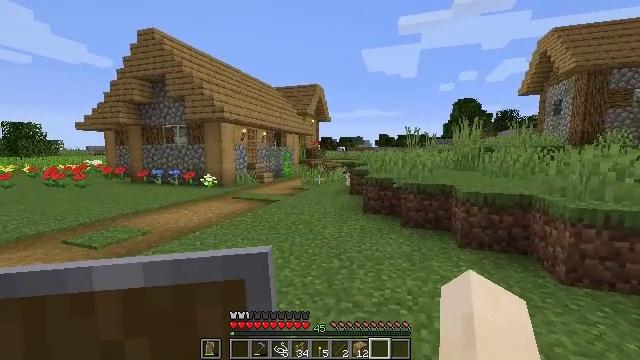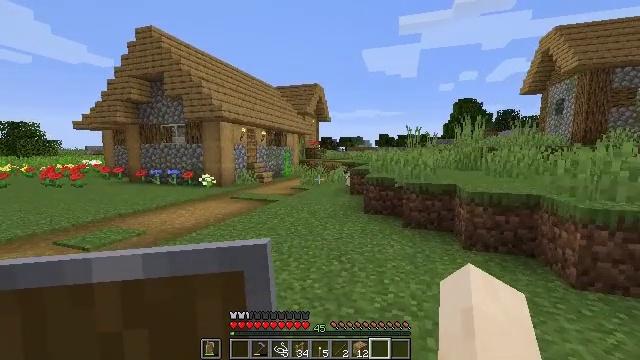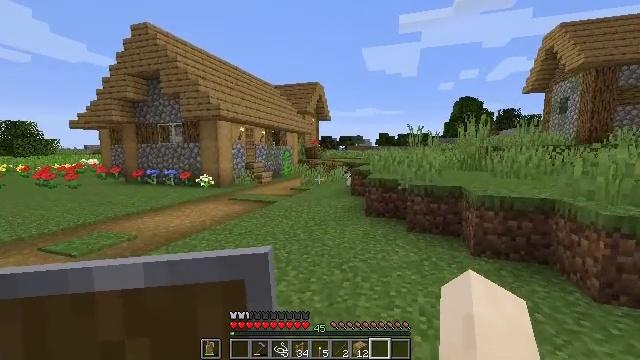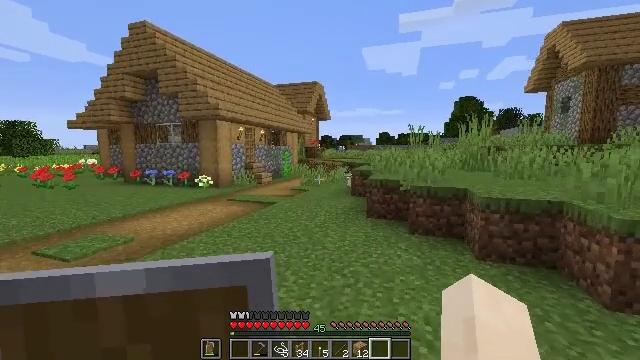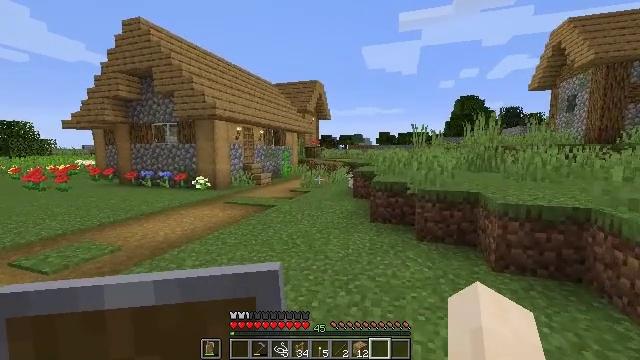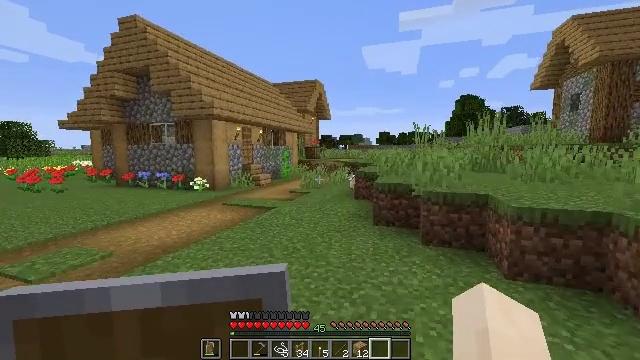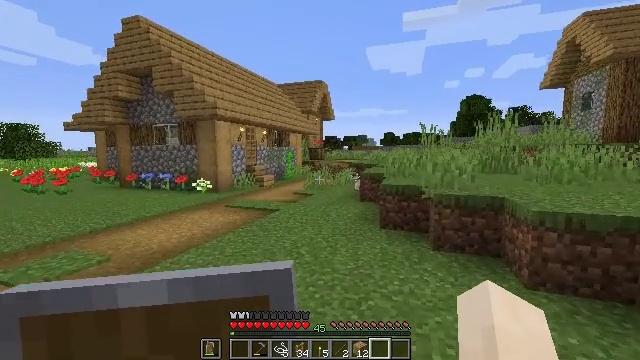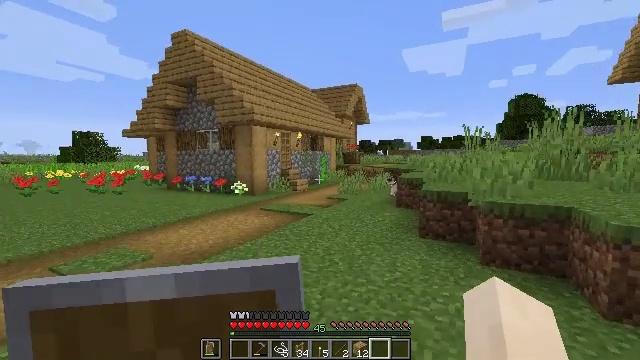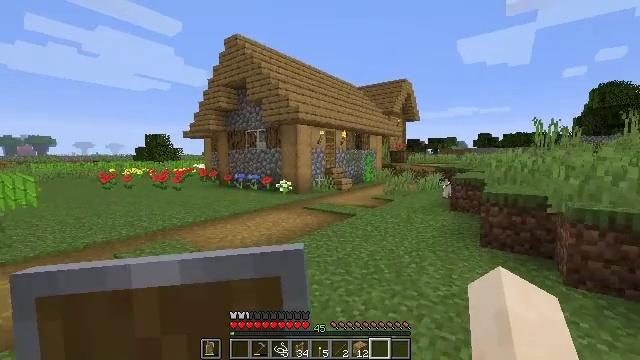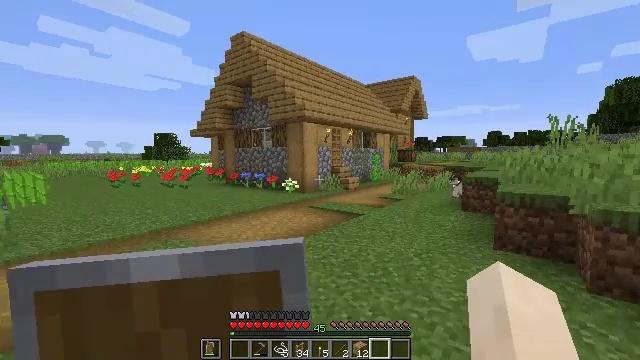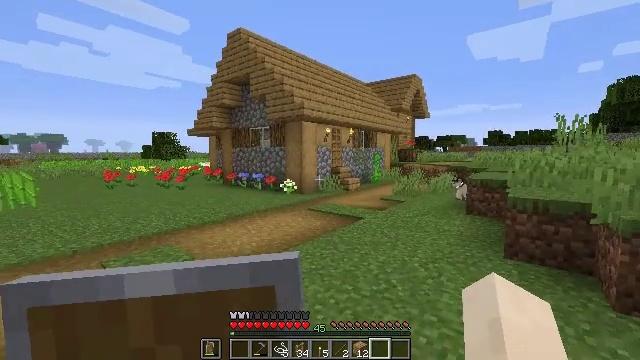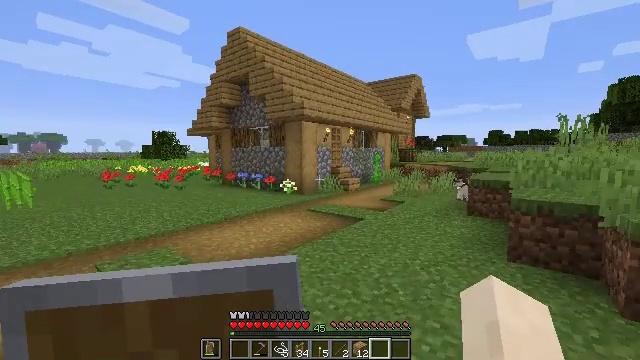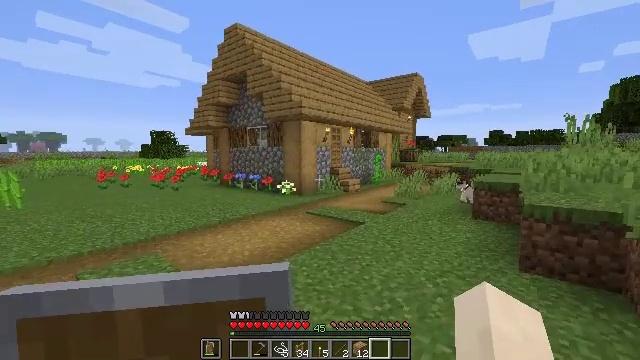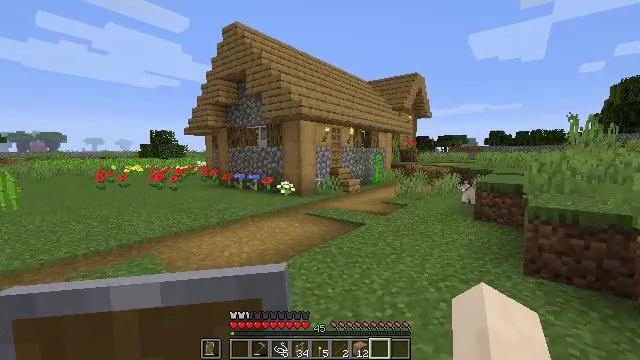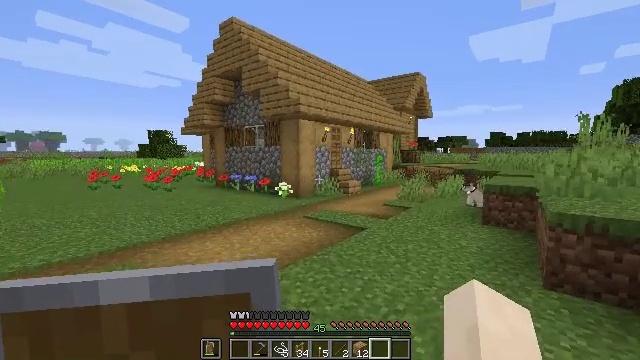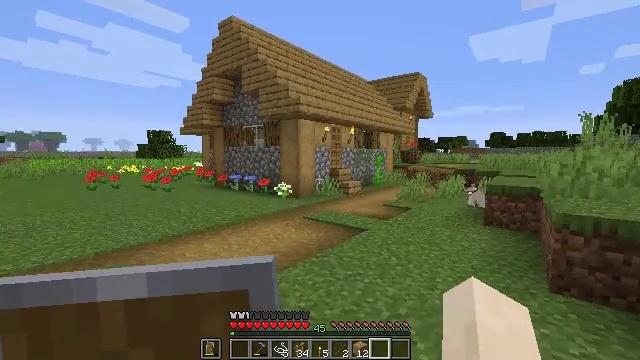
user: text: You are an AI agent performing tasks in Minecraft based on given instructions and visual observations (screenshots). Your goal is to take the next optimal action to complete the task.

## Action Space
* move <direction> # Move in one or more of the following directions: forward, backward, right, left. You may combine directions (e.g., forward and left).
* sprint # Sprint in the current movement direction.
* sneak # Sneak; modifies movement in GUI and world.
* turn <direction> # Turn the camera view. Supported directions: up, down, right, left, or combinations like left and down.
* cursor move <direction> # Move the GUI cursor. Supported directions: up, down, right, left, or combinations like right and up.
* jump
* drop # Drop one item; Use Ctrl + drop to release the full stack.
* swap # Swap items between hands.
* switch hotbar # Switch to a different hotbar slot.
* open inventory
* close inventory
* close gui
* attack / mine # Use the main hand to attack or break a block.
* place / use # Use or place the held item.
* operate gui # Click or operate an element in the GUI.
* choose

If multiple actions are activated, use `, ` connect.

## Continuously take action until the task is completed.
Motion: motion action
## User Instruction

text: Attack the pumpkin to gather it.
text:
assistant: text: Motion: move forward
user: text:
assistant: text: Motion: move forward
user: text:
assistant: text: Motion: move forward
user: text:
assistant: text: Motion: move forward
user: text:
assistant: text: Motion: move forward
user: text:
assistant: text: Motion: move forward
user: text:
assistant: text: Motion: move forward, turn left
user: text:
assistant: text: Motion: move forward, turn left
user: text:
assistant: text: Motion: move forward, turn left
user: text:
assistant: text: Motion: move forward
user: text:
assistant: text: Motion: move forward
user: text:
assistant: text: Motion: move forward
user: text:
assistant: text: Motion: move forward
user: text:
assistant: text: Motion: move forward
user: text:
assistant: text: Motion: move forward
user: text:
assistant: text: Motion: move forward
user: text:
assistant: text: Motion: move forward
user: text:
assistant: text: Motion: move forward
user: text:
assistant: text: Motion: move forward
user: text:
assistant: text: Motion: move forward
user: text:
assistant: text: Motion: move forward and move right, turn left
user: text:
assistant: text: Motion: move forward and move right, turn left and up
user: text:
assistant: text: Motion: move forward and move right, turn left
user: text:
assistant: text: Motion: move forward and move right, turn left
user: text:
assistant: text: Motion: move forward and move right, turn left
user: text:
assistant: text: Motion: move forward and move right
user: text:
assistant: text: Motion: move forward and move right
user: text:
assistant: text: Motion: move forward and move right
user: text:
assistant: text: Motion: move forward and move right
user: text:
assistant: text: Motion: move forward and move right